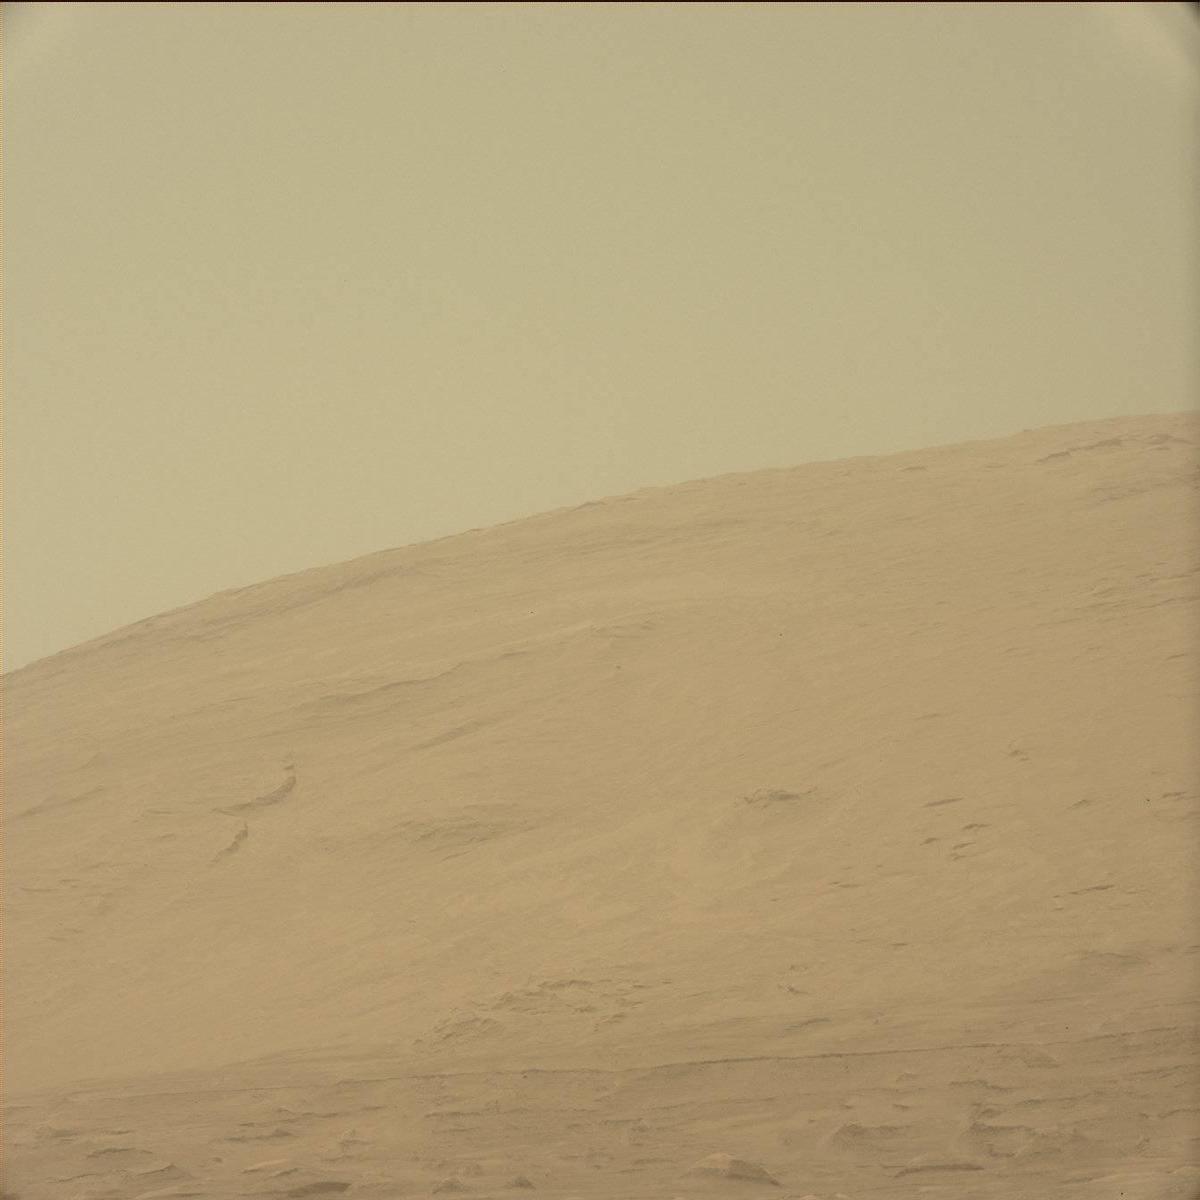
Terrain classes present: Ridge, Sky